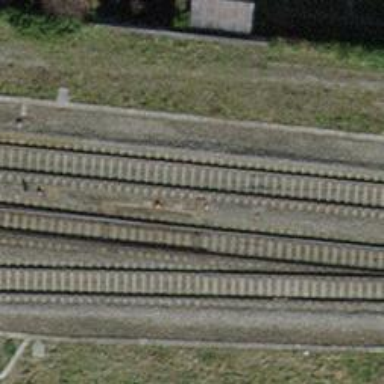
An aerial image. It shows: Rail siding with electrified contact lines for trains.